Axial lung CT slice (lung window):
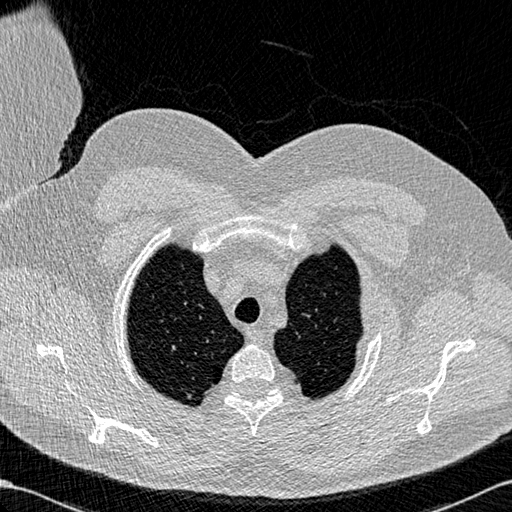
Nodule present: yes
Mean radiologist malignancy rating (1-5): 3